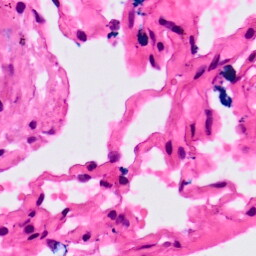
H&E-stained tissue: Lung